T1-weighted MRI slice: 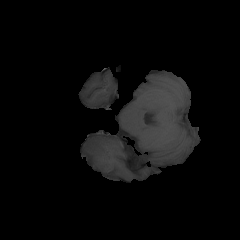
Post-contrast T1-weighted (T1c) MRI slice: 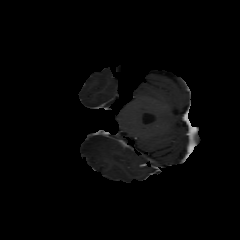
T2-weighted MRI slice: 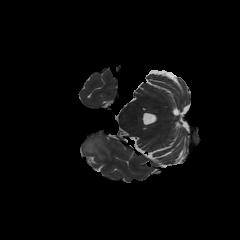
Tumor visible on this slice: yes